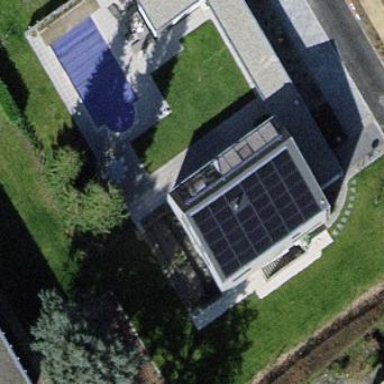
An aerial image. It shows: Solar photovoltaic panel generator installed on the roof.